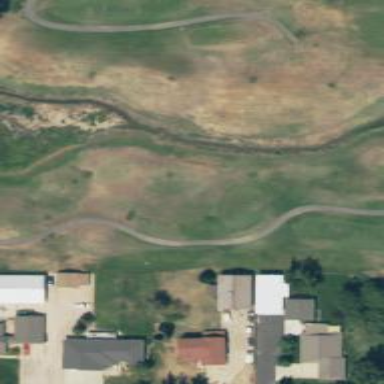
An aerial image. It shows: Mowed grass area designated as golf fairway.